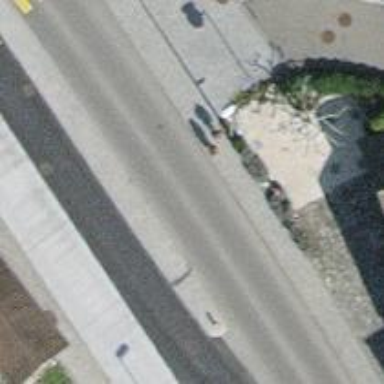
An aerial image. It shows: Bus stop with stop position for public transport.